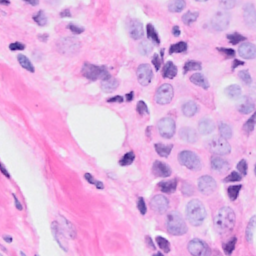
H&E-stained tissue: Breast